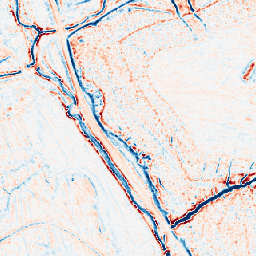
Category: edge_preserving
Decomposition family: bilateral
Decomposition parameters: d: 9
sigma_color: 25
sigma_space: 75
Upsampling method: nearest
Upsampling parameters: scale: 4
Upsampling scale: 4